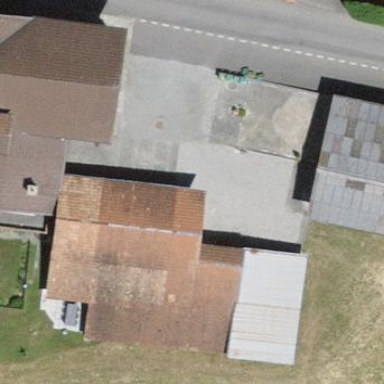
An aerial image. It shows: Rural barn.